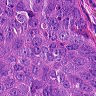
Metastatic tissue present: yes